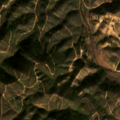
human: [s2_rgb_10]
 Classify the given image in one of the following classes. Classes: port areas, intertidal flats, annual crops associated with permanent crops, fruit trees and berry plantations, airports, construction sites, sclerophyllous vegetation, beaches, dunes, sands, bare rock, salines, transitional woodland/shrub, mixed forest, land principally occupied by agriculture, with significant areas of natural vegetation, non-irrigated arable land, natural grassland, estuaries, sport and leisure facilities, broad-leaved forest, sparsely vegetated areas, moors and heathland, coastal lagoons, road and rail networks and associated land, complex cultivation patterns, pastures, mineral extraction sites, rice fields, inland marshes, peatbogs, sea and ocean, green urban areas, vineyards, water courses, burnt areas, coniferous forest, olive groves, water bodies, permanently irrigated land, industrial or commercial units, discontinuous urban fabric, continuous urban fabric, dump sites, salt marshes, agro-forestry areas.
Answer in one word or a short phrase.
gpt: land principally occupied by agriculture, with significant areas of natural vegetation, sclerophyllous vegetation, transitional woodland/shrub